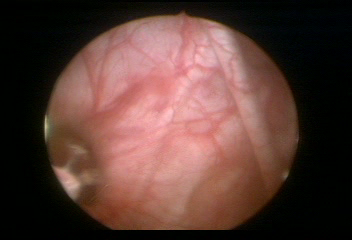
Modality: WLC
Class: Normal mucosa
Bladder cancer association: No